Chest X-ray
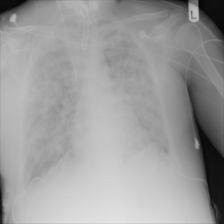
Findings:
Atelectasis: negative
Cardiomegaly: negative
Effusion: negative
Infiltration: negative
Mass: negative
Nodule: negative
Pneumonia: negative
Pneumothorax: negative
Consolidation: negative
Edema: negative
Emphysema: negative
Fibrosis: negative
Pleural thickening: negative
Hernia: negative